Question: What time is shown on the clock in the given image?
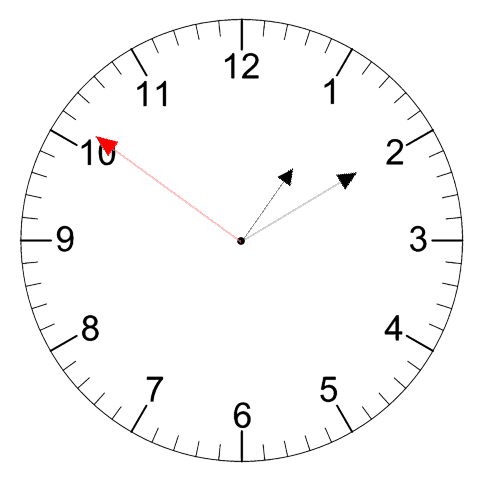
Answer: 01:09:51